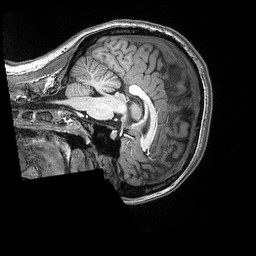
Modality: T1w
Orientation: sagittal